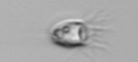
Label: Balanion